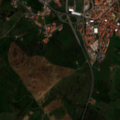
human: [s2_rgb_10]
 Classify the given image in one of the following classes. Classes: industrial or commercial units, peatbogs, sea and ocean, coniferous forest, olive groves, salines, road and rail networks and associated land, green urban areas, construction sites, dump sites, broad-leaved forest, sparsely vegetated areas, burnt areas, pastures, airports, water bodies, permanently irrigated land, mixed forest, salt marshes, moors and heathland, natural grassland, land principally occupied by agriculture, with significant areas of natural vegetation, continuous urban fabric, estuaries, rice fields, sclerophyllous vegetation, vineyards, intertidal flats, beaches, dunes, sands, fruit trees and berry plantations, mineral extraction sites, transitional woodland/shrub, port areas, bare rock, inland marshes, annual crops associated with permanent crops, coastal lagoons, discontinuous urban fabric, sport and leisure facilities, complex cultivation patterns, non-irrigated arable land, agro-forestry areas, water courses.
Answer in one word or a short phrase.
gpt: continuous urban fabric, discontinuous urban fabric, olive groves, pastures, complex cultivation patterns